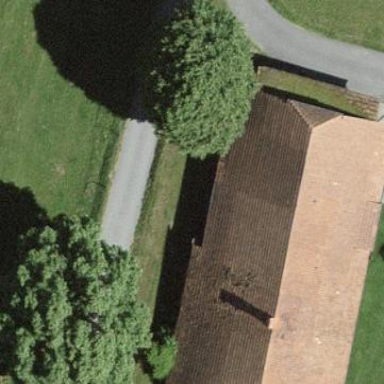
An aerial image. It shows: Farm building.